Field crop: maize
Growth stage: 2
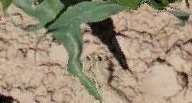
Species: maize